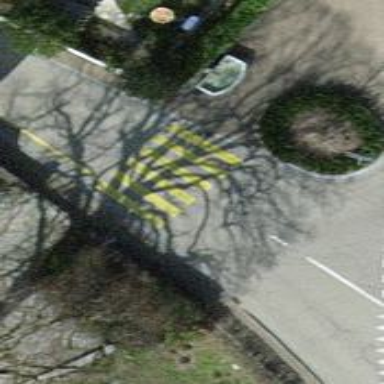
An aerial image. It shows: Marked crossing on the road.